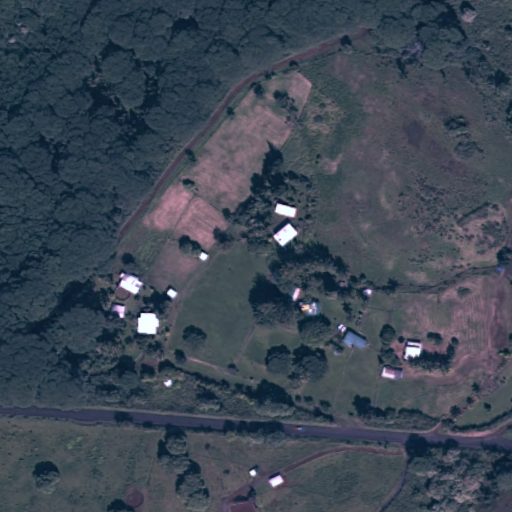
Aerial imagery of mountain in Hawaii named Puu Kii containing only unknown